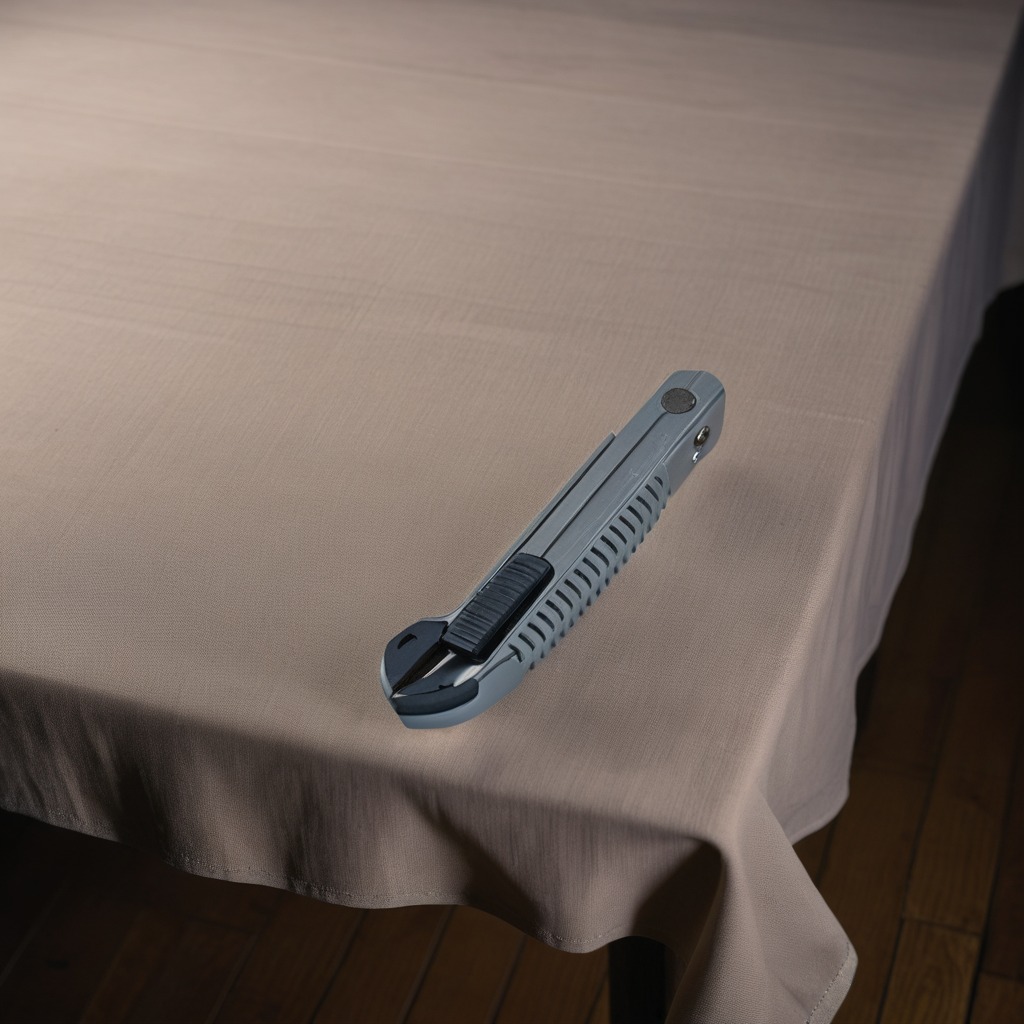
A utility knife lying on a wooden table inside a workshop at night soft shadows worn but beneath the cloth